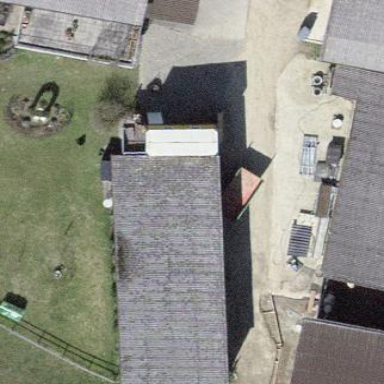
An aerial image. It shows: Farm auxiliary building.